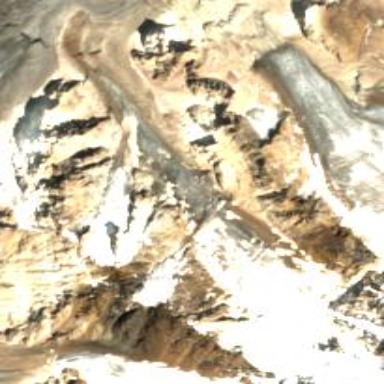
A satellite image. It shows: Majestic glacier in the distance.